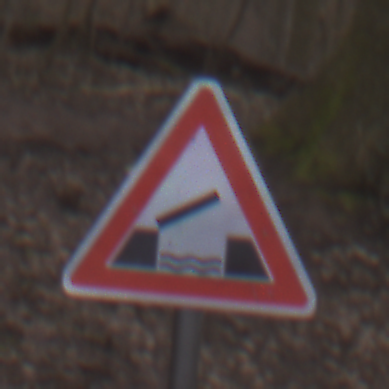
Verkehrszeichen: BeweglicheBruecke
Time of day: MorningAfternoon
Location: Outdoor (Nature)
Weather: Overcast
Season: Autumn
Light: Natural